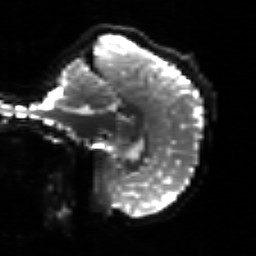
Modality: sbref
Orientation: sagittal
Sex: male
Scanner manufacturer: siemens
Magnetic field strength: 3 T
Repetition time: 5 s
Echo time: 0.071 s